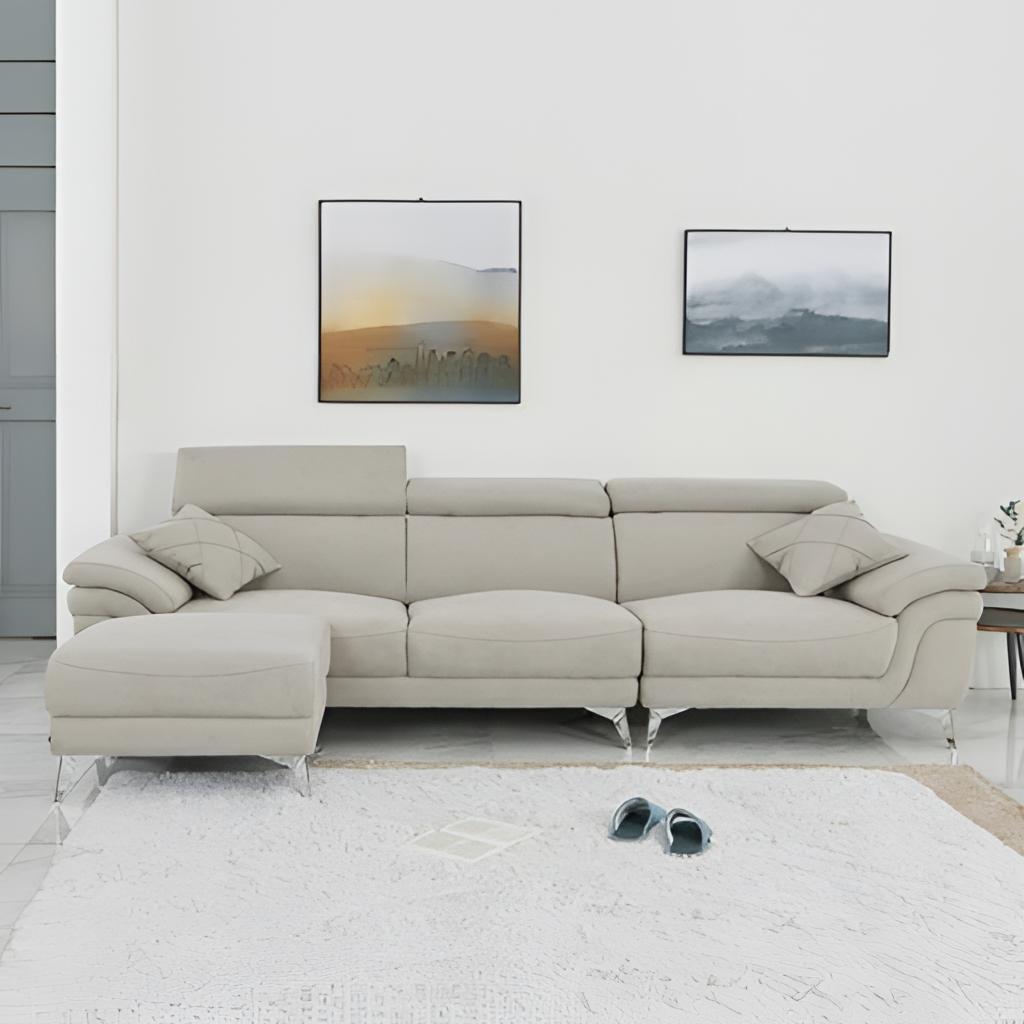
gray fabric sectional sofa, living room, paint wallpaper, with solid pattern, contemporary, gray tile flooring, with large square pattern